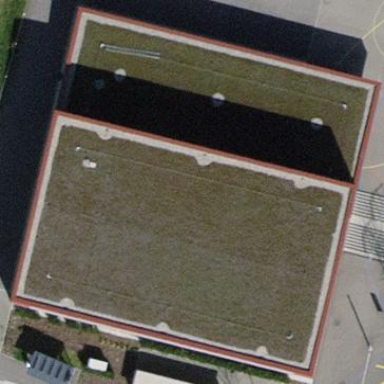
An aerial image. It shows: School building.